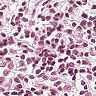
Metastatic tissue present: no